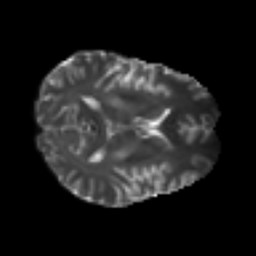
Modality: T2w
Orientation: axial
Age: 36
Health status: ill
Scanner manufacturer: philips
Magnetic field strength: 3 T
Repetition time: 9 s
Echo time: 0.127 s